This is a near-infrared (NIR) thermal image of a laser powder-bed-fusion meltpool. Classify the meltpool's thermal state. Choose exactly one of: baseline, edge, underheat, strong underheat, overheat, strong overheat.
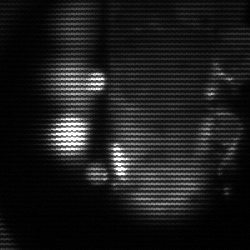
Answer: strong underheat